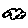
Label: cloud